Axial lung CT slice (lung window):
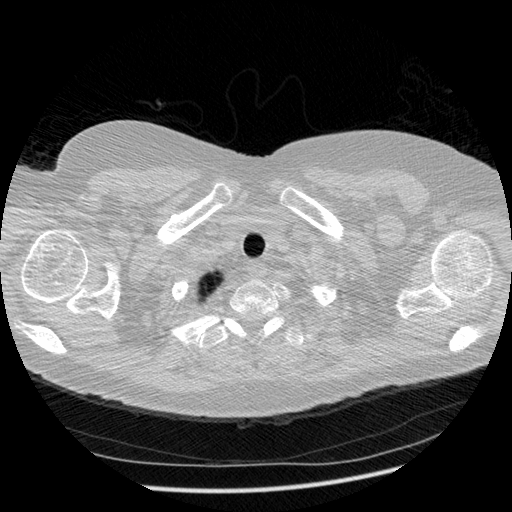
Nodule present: no